Chest X-ray. View position: PA
Patient age: 30
Patient sex: F
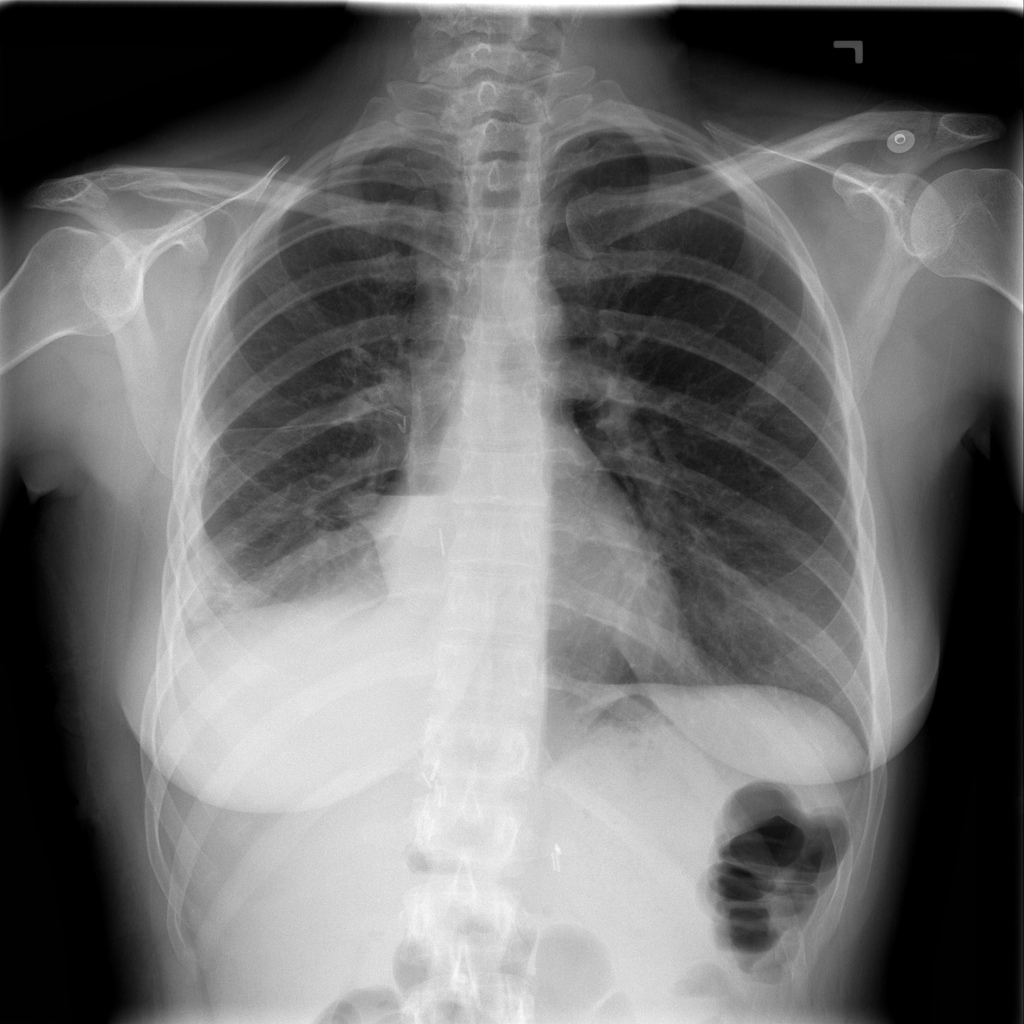
Finding: Pneumothorax